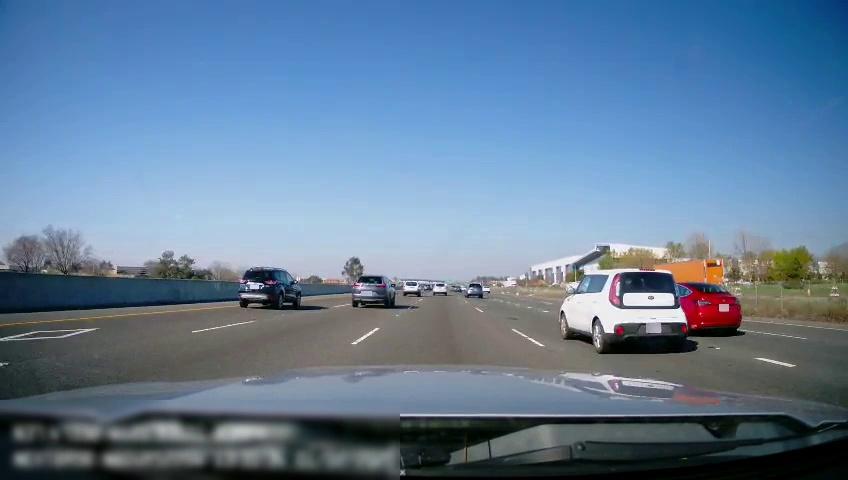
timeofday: Day
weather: Sunny
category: Drivable Space
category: Vehicles | Truck
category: Vehicles | Truck
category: Vehicles | SUV
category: Vehicles | SUV
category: Vehicles | Car
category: Vehicles | Car
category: Vehicles | SUV
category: Vehicles | SUV
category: Vehicles | SUV
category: Vehicles | SUV
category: Lanes | Current Lane
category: Lanes | Current Lane
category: Lanes | Alternate Lane
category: Lanes | Alternate Lane
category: Lanes | Alternate Lane
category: Lanes | Alternate Lane
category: Lanes | Alternate Lane